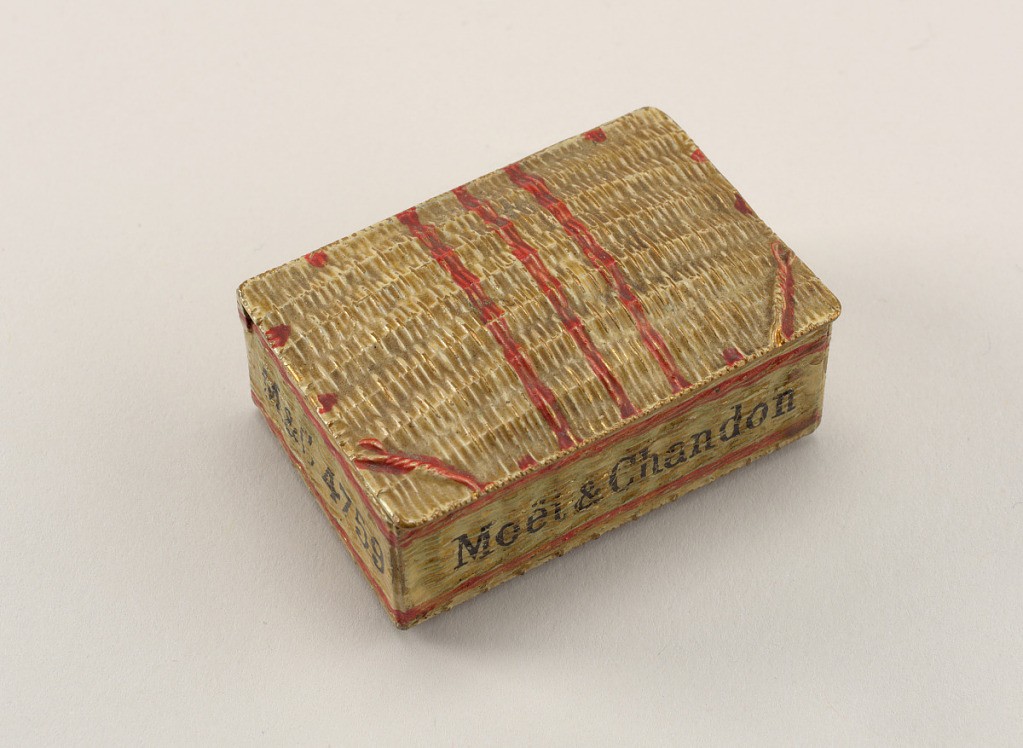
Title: Moët & Chandon Champagne Hamper
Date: ca. 1890
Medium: Brass, enamel
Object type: Matchsafe
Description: Rectangular, snuff-box type container, in the form of a champagne hamper, with simulated raised wicker effect, enameled in light brown. "Moët & Chandon" enameled in black on front panel, "EPERNAY" enameled in black on right panel, "M&C 4759" enameled in black on left panel. Double, red enamel  bands, framing inscriptions, extend around perimeter of box. Three red bands painted down center of lid. Additional red marks punctuate four sides of lid. Two simulated, twisted wires at the front corners of lid enameled in red. Lid, attached to spring mechanism, hinged on back. Textured underside likely intended for striker.